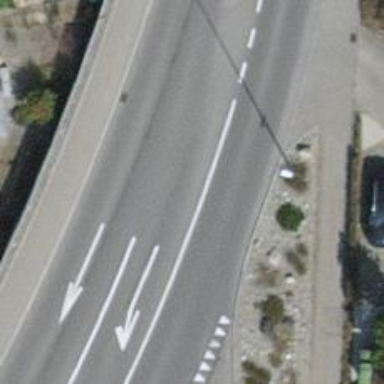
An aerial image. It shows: Secondary road with asphalt surface. There are separate sidewalks with lane markings.